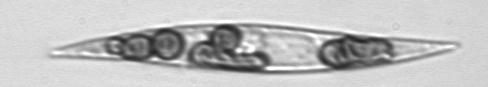
Label: Pleurosigma